Question: I have C# code that encrypt/decrypt strings.
'''
void Main()
{
string myParameters = "val=tKsXHtj03UhASw4TRFMlqg%3d%3d";
Calc(myParameters).Dump();
}
string Calc(string str)
{
using (WebClient wc = new WebClient())
{
//return from WEBAPI....
}
}
'''
But I also know that I can create html via 'Util.RawHtml' , so I .
So , I added this :
'''
Util.RawHtml("<input type='text' id='tbData' /><br/><br/> <input type='button' id='btnCalc' value='Calc'/><br/> <br/> ").Dump();
'''
So now it looks like :

But I need to run C# code from the button click ( which is html)
Is it possible to do such thing with Linqpad ?
How can I run 'Calc()' after clicking the button? ( and read the value from the textbox)
linqpad: 4.55.03 (anycpu)
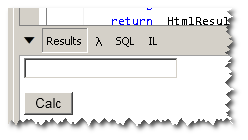
Answer: This is not a direct answer, but in the absence of a proper answer, here are two alternative methods which I have used which might help
The first is simply using Util.ReadLine() in a loop, eg
'''
void Main()
{
do
{
Calc(Util.ReadLine()).Dump();
}
while (true);
}
string Calc(string str)
{
using (System.Net.WebClient wc = new System.Net.WebClient())
{
return "from WEBAPI....";
}
}
'''
The second is to use WPF elements rather then HMTL, eg
'''
void Main()
{
var lbl1 = new TextBlock{ Text = "Input value ", MinWidth = 70 } ;
var lbl2 = new TextBlock{ Text = "Results ", MinWidth = 70 } ;
var tb = new TextBox{ MinWidth = 500 } ;
var btn = new Button { Content = " Calc " };
btn.HorizontalAlignment = System.Windows.HorizontalAlignment.Left;
btn.Margin = new System.Windows.Thickness(5,1,1,1);
btn.MaxWidth = 100;
var results = new TextBlock{ Text = "" } ;
btn.Click += (sender, args) => { results.Text = Calc(tb.Text); } ;
var panel1 = new DockPanel();
panel1.Children.Add(lbl1);
panel1.Children.Add(tb);
panel1.Children.Add(btn);
var panel2 = new DockPanel();
panel2.Children.Add(lbl2);
panel2.Children.Add(results);
PanelManager.StackWpfElement(panel1, "Example");
PanelManager.StackWpfElement(panel2, "Example");
}
'''
which should produce something like